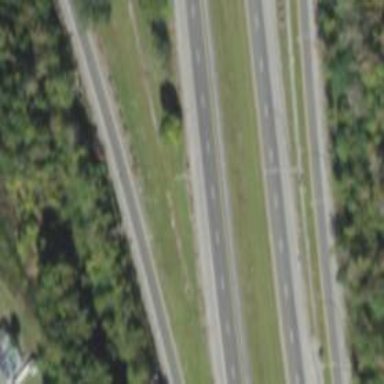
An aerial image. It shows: Diamond junction on motorway link.